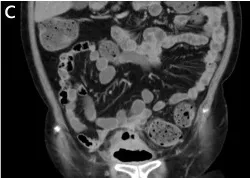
Imaging examinations. Focal thickening of the bladder wall and gas in the bladder were noted; (C): Computed tomography urography (CTU). Gas between the bladder dome and adjacent sigmoid colon, and a thickened bladder and sigmoid colon wall were revealed.
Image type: radiology (ct)